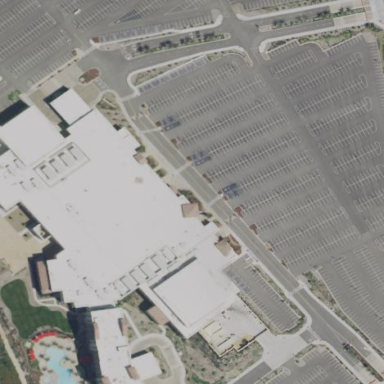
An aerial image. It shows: Casino.